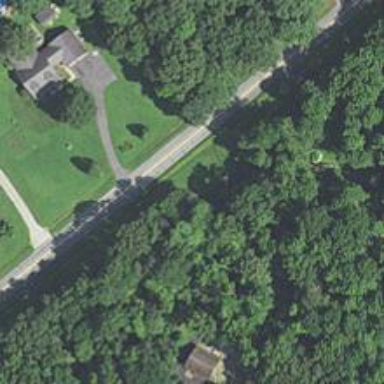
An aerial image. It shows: Tertiary road.